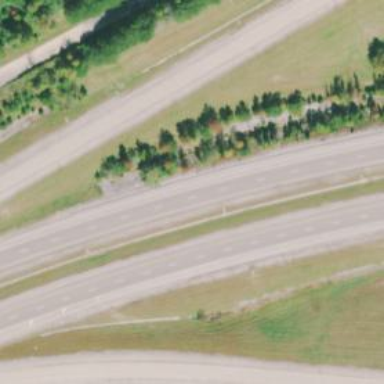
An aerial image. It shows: Asphalt motorway.